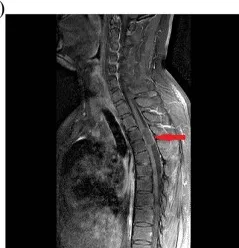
(d) Enhanced sagittal plain MRI image. An enhanced cystic mass can be seen.
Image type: radiology (mri)